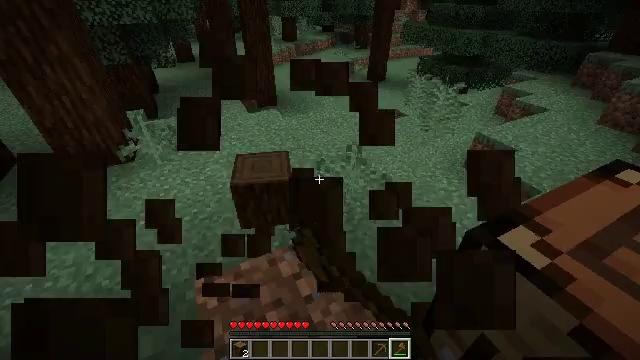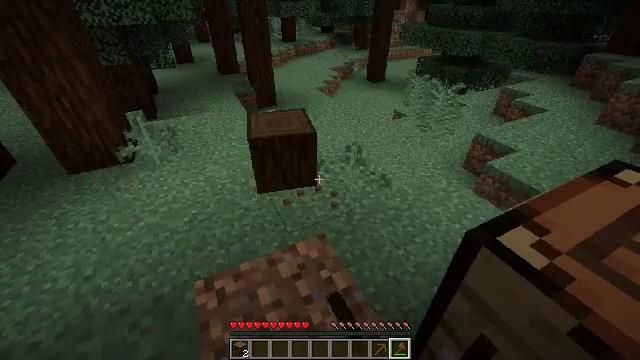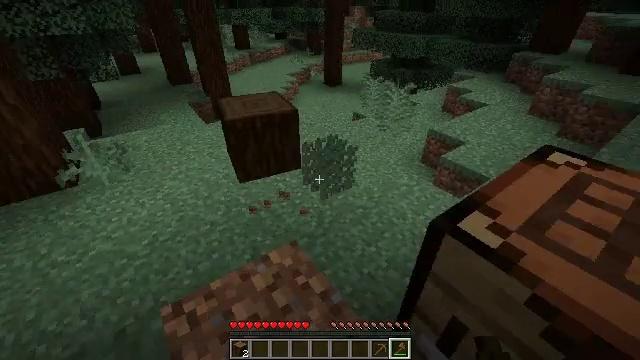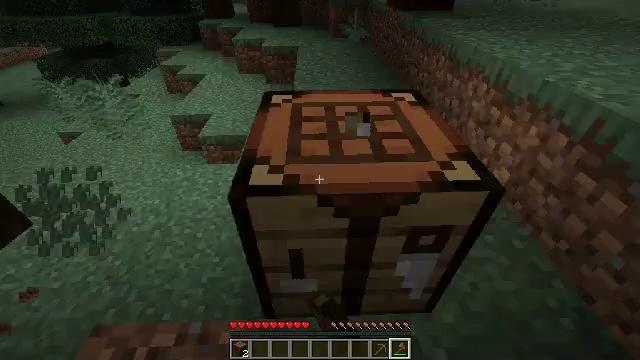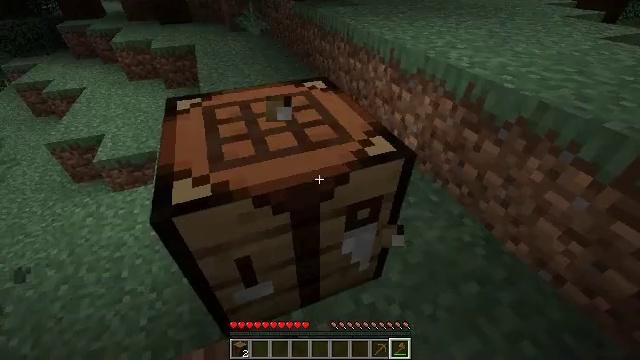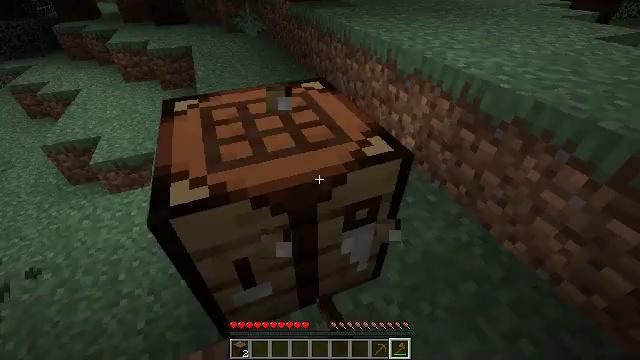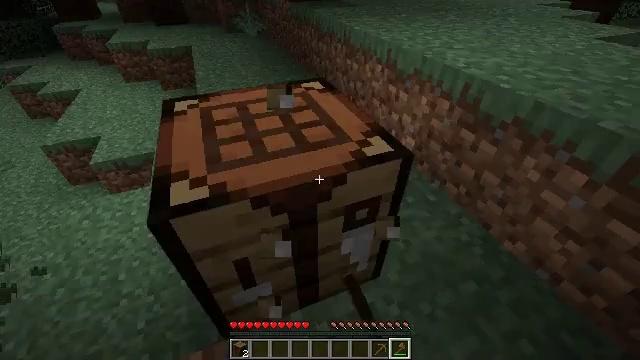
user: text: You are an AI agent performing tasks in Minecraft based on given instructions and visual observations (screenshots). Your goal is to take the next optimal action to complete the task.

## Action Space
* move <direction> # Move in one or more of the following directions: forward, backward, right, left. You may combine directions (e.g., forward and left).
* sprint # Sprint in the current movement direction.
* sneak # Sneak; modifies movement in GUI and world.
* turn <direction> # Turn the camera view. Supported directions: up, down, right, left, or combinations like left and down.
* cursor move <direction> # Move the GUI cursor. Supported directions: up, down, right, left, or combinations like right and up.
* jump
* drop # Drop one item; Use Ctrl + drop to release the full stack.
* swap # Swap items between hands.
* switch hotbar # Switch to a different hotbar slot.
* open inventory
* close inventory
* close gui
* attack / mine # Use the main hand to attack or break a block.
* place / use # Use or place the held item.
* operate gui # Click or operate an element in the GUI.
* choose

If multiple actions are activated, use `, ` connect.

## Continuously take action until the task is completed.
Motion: motion action
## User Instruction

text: Harvest some fern.
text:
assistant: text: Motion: attack / mine
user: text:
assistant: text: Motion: turn right and up, attack / mine
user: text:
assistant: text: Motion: turn right and down, attack / mine
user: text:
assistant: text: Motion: turn right and down, attack / mine
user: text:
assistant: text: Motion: attack / mine
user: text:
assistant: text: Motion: attack / mine
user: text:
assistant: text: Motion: attack / mine